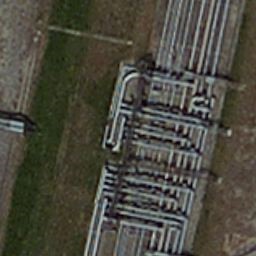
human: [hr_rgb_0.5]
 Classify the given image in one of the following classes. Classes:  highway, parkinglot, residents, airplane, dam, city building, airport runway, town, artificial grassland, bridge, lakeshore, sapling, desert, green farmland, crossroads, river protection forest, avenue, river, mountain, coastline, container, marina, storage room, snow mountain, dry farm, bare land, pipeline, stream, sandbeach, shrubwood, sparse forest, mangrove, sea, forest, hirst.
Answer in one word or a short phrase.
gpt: pipeline